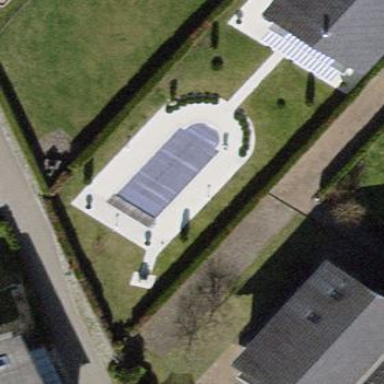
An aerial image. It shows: Swimming pool located in leisure land.